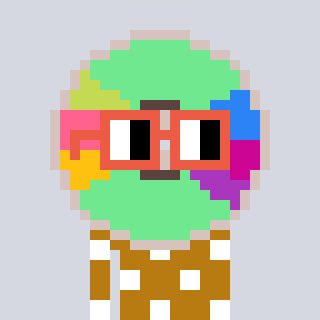
a pixel art character with square orange glasses, a cd-shaped head and a gold-colored body on a cool background